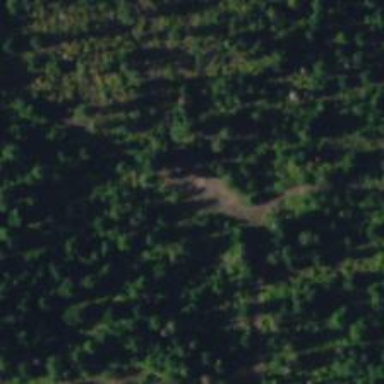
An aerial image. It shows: Path with excellent visibility for trail.